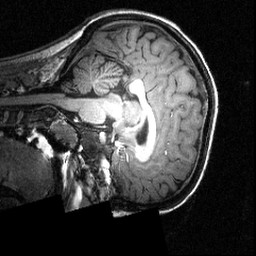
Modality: T1w
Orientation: sagittal
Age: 23
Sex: female
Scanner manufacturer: siemens
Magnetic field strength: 3.951 T
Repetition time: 1.5 s
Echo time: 0.00335 s